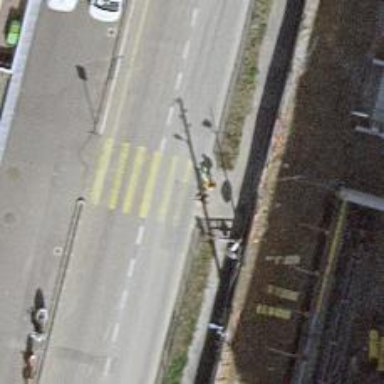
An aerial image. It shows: Secondary road with cycle lane on the left and cycle track on the right.